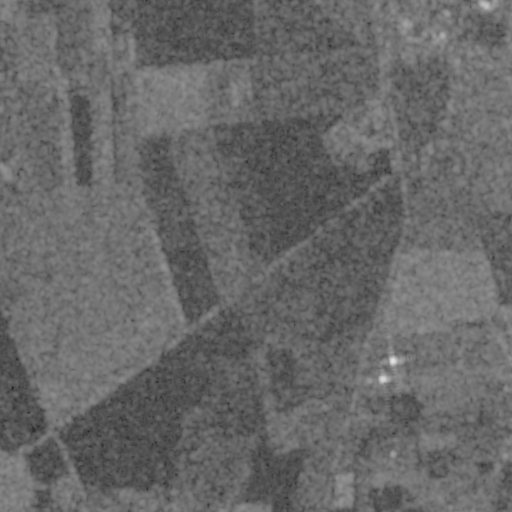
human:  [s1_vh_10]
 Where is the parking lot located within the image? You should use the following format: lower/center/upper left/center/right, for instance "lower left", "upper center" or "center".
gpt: The parking lot is located in the upper right of the image.
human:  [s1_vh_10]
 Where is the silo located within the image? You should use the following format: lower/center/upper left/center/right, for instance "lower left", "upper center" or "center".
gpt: The silo is located in the upper right of the image.
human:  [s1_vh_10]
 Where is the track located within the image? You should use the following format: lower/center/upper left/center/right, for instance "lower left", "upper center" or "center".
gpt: The track is located in the upper right of the image.
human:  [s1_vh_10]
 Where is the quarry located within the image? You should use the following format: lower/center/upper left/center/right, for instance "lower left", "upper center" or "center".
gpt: There is no quarry in the image.

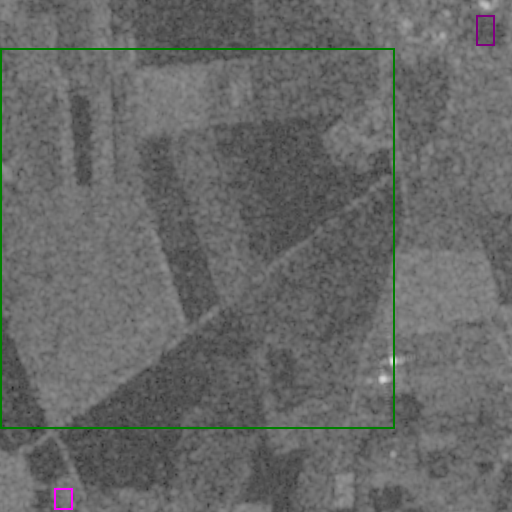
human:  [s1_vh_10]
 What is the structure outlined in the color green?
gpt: The structure outlined in green is a crop field.
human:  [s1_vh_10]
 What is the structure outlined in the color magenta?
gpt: The structure outlined in magenta is a park.
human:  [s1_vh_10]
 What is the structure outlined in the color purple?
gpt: The structure outlined in purple is a track.
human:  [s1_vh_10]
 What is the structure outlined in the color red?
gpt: There is no red outline.